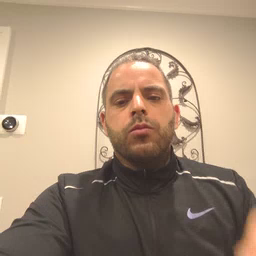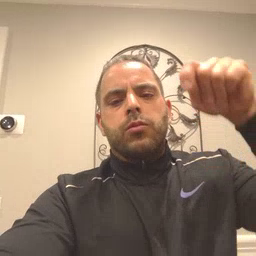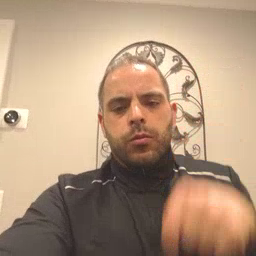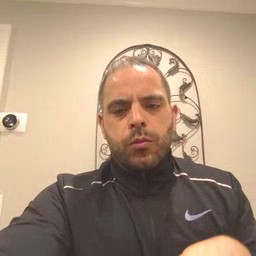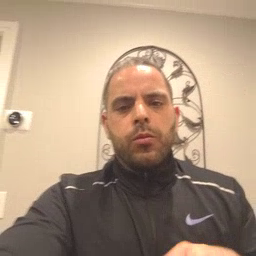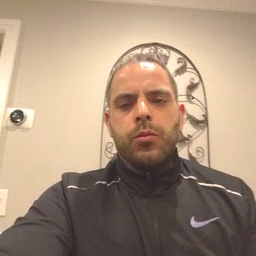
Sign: down